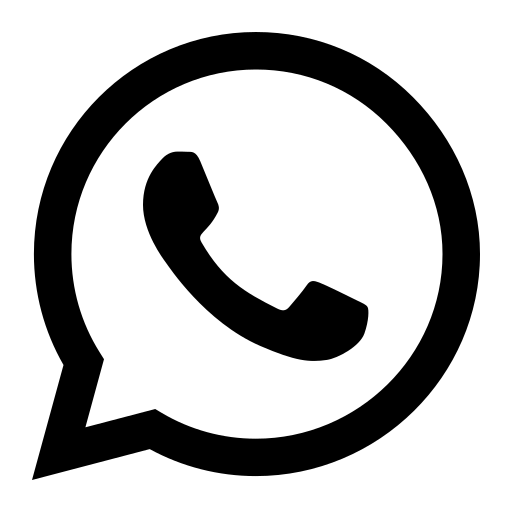
Tags: icon, FontAwesome, fa-icon, brand, whatsapp